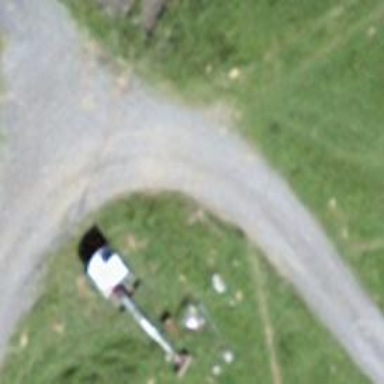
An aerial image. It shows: Unpaved path with tracktype grade3.